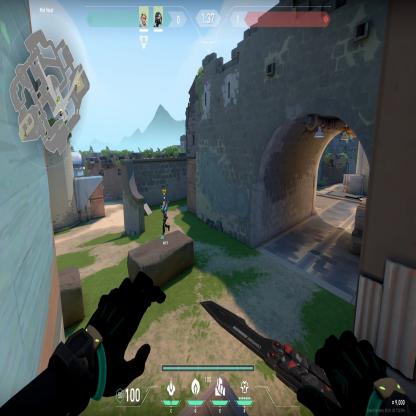
Label: teammate